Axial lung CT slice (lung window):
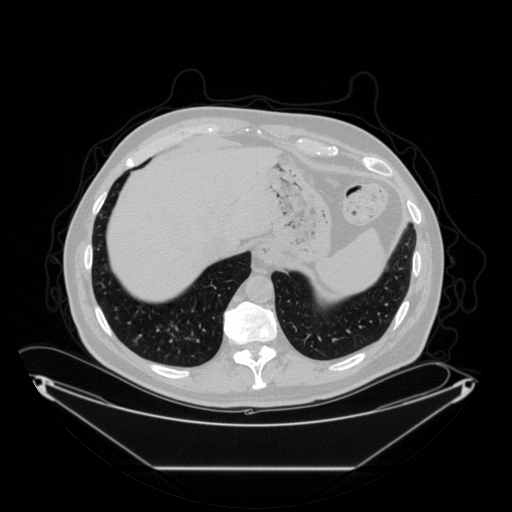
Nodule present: no